Question: I am creating a small program which will soon develop into a timetable and I am practicing using the C# 'MonthCalendar'. So far I have managed to display the date selected onto a text label, however I am looking do achieve something slightly different, which I am struggling with.
I have placed seven labels on a form. When I click on a date, I want all seven labels to be populated with dates that correspond to the specific week on which the selected date is located. Can anyone suggest what I need to do to achieve this.
The problem that i want to resolve:
Lets say I select a date from the calendar. E.g 22/01/1013 so on the labels I want to display all the dates in that week starting from the 21st - 27th Jan 2012
To clarify this further:
This is the interface I have come up with:

And the code that I have so far:
'''
public Form1()
{
InitializeComponent();
}
private void Form1_Load(object sender, EventArgs e)
{
timer1.Enabled = true;
}
private void button1_Click(object sender, EventArgs e)
{
}
private void timer1_Tick(object sender, EventArgs e)
{
DateTime dt = DateTime.Now;
label8.Text = dt.ToString();
}
private void monthCalendar1_DateSelected(object sender, DateRangeEventArgs e)
{
label1.Text = monthCalendar1.SelectionStart.ToString();
}
}
'''
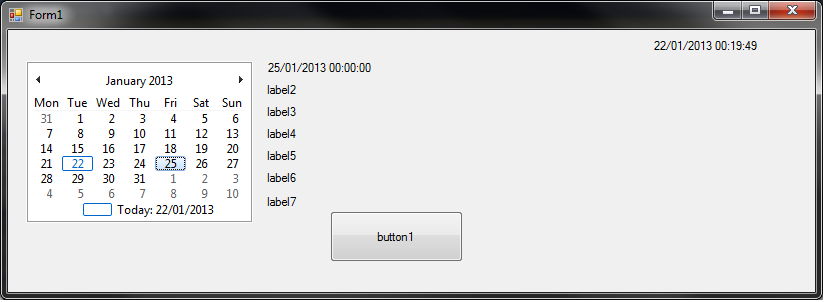
Answer: From the answer of <URL>.
'''
class Program
{
static void Main(string[] args)
{
DateTime t = DateTime.Now; //Your selected date from Calendar
t -= new TimeSpan((int)t.DayOfWeek, 0, 0, 0);
Console.WriteLine(" start: " + t.Date.ToShortDateString());
Console.WriteLine(" end: " + t.Date.AddDays(7).ToShortDateString());
Console.WriteLine(" " + new string('-', 25));
for (int i = 0; i < 7; i++)
{
var d = t.AddDays(i);
if (d.DayOfWeek >= DayOfWeek.Monday && d.DayOfWeek <= DayOfWeek.Friday) //Range: Monday to Friday
Console.WriteLine(d.DayOfWeek + " : " + d);
}
Console.ReadLine();
}
}
'''